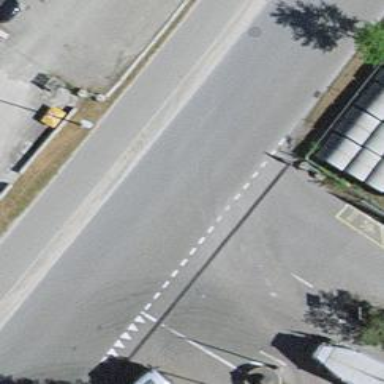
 featuring cycle track on the left side."